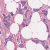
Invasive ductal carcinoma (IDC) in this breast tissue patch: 1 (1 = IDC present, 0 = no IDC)